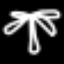
Label: palm tree